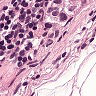
Metastatic tissue present: yes